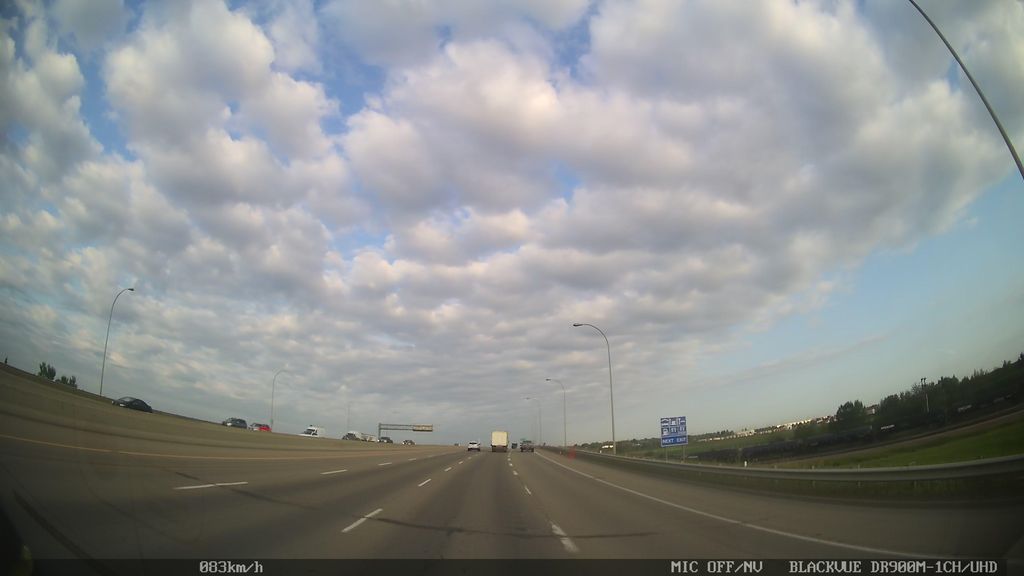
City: edmonton